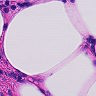
Metastatic tissue present: no